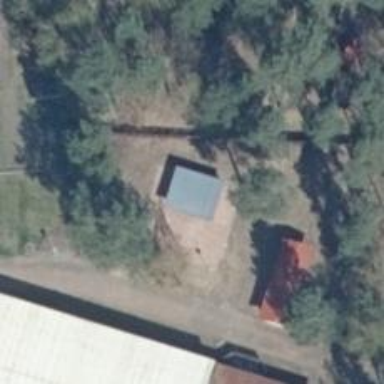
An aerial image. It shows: Shelter.